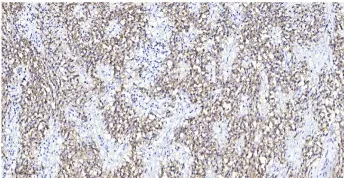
Histological and immunohistochemical features of SEP. (B-D) Immunohistochemical staining presented CD38(+), CD138(+), Kappa (+). [Original magnifications:. 200x.
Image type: pathology (immunostaining)